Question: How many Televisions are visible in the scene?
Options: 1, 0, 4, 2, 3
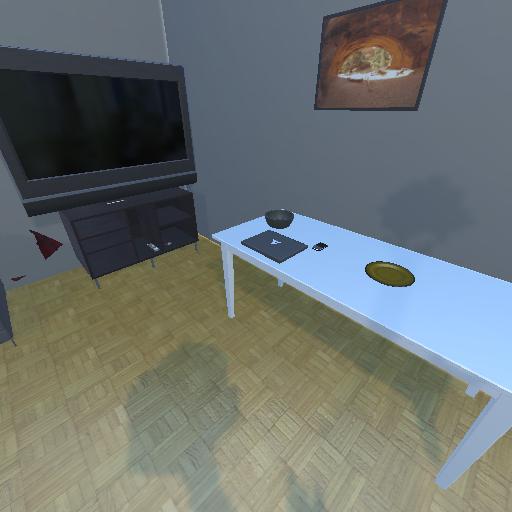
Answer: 1